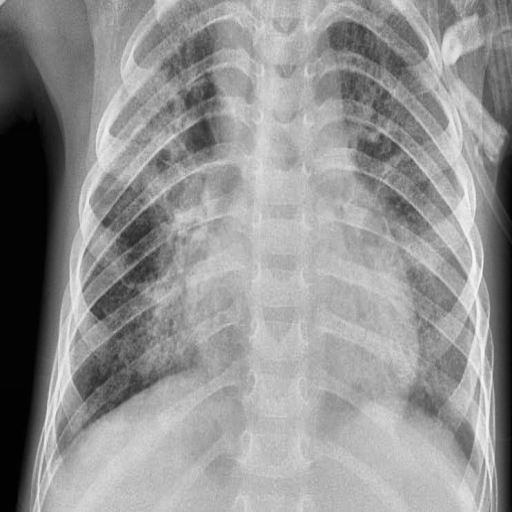
Finding: PNEUMONIA